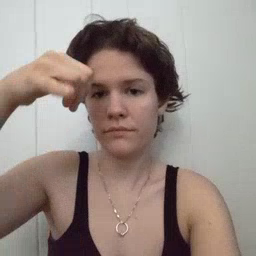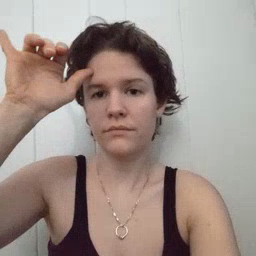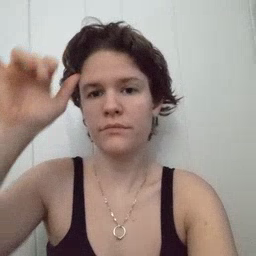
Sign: cow